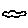
Label: cloud